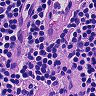
Metastatic tissue present: no